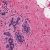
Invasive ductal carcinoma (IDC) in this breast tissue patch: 0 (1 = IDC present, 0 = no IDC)